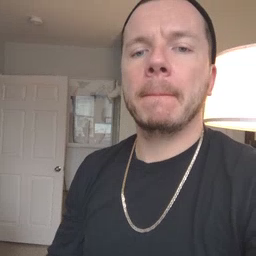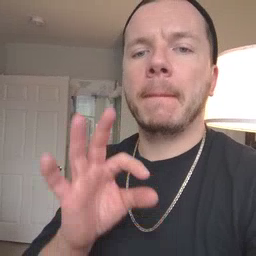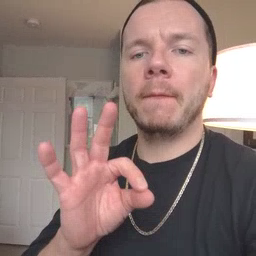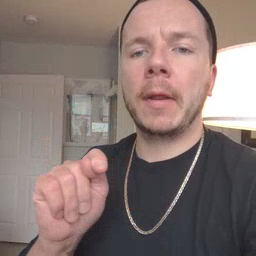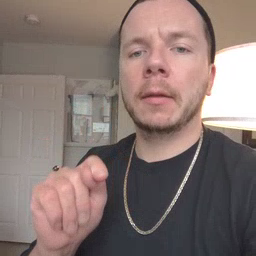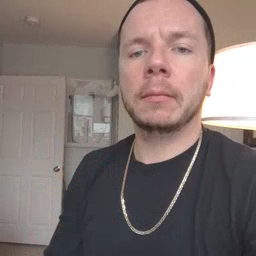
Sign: feet